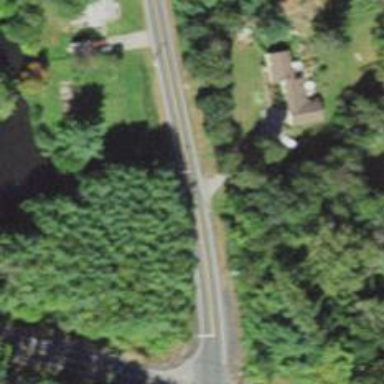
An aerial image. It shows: Secondary road.